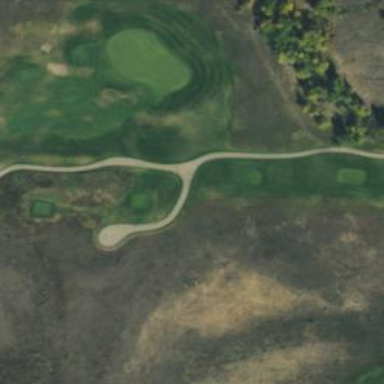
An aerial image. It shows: High-quality path for golf carts on grade 1 tracktype.